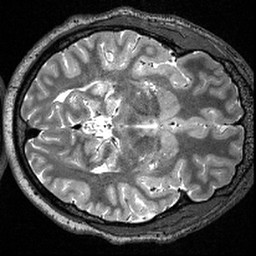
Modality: T2w
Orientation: axial
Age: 34
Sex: male
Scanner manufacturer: siemens
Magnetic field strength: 3 T
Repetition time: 3.2 s
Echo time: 0.479 s